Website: crate-barrel
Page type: cart
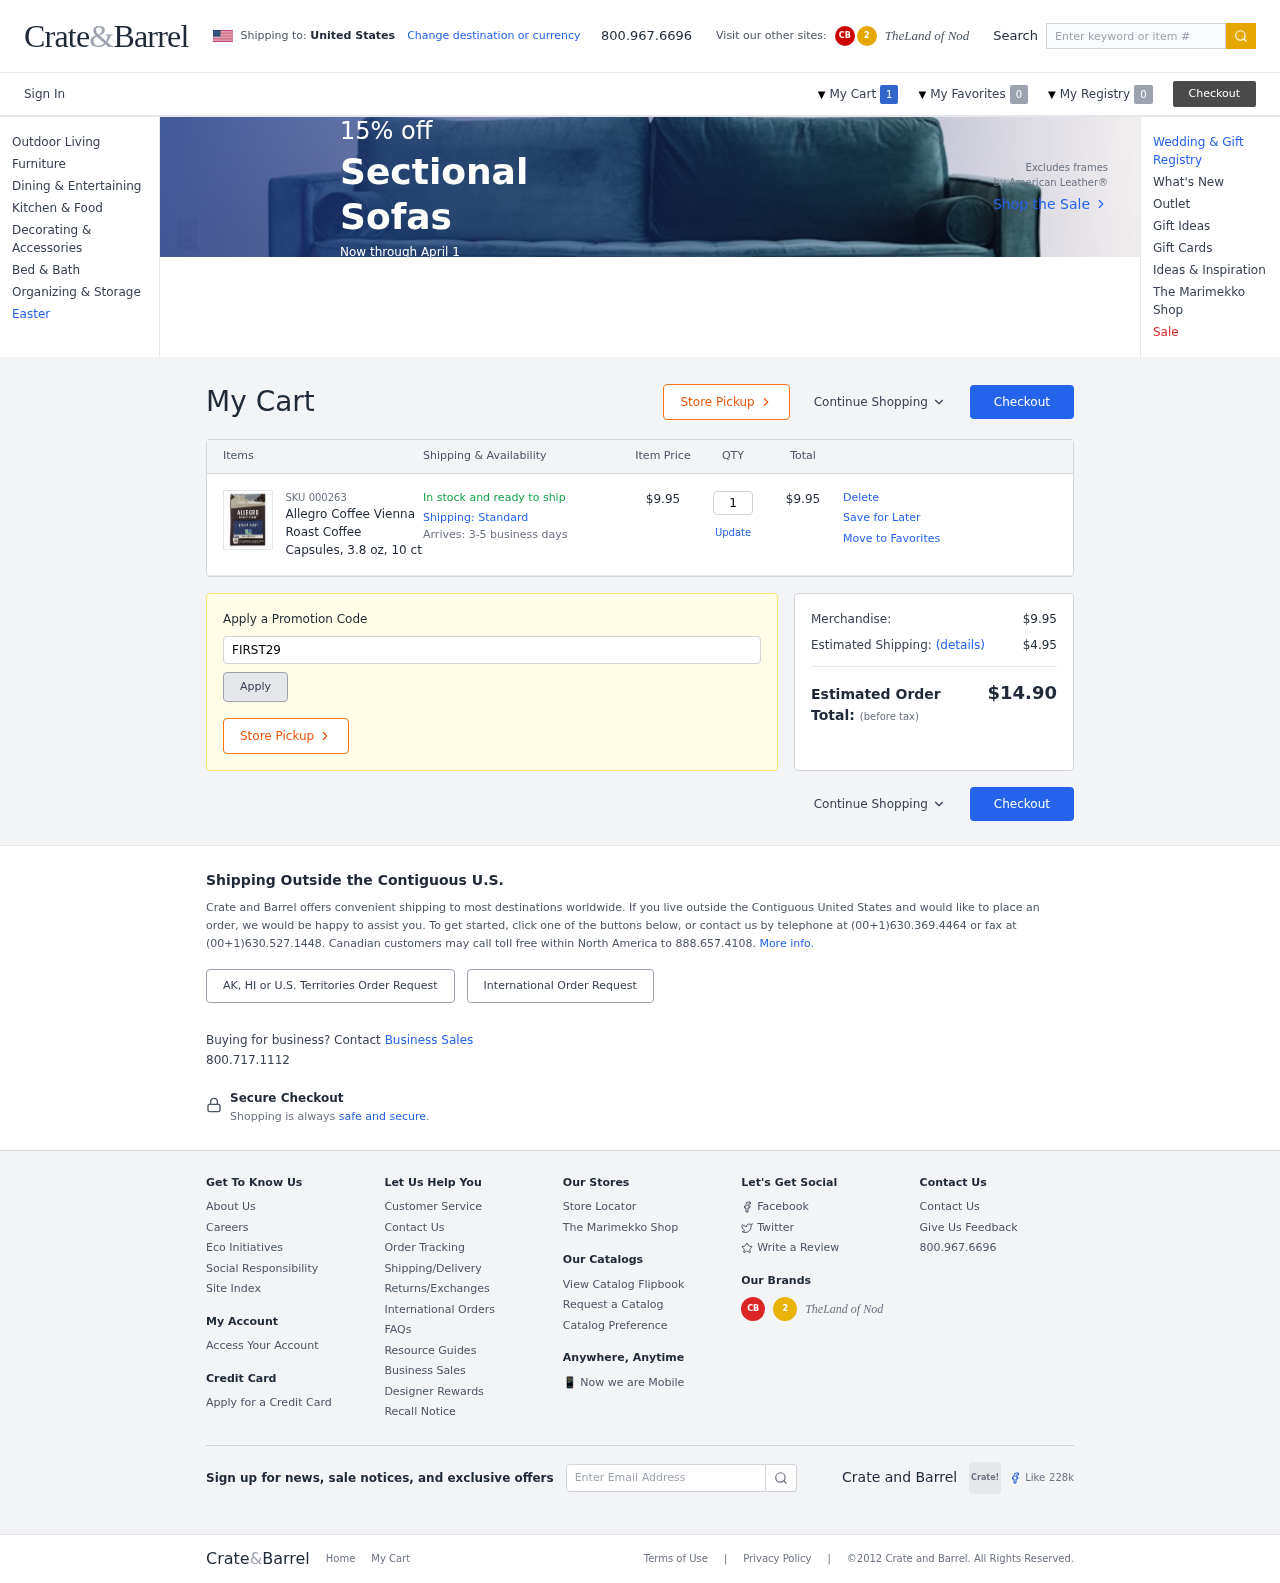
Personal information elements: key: PII_PROMO_CODE
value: FIRST29
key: PII_COUNTRY
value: United States
Product elements: key: PRODUCT1_NAME
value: Allegro Coffee Vienna Roast Coffee Capsules, 3.8 oz, 10 ct
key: PRODUCT1_PRICE
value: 9.95
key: PRODUCT1_QUANTITY
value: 1
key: PRODUCT1_SKU
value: SKU 000263
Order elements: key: ORDER_NUM_ITEMS
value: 1
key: ORDER_ITEM_TOTAL
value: $9.95
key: ORDER_SUBTOTAL
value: $9.95
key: ORDER_SHIPPING_COST
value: $4.95
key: ORDER_TOTAL
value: $14.90
Search elements: key: HEADER_SEARCH
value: Enter keyword or item #